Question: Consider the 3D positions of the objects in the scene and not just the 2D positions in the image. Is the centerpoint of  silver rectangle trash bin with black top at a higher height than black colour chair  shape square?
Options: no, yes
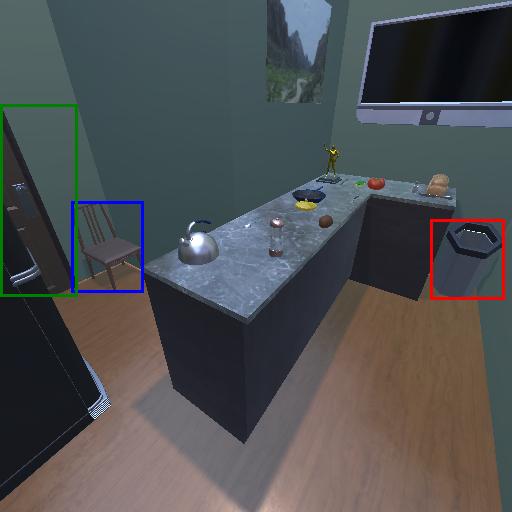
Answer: no